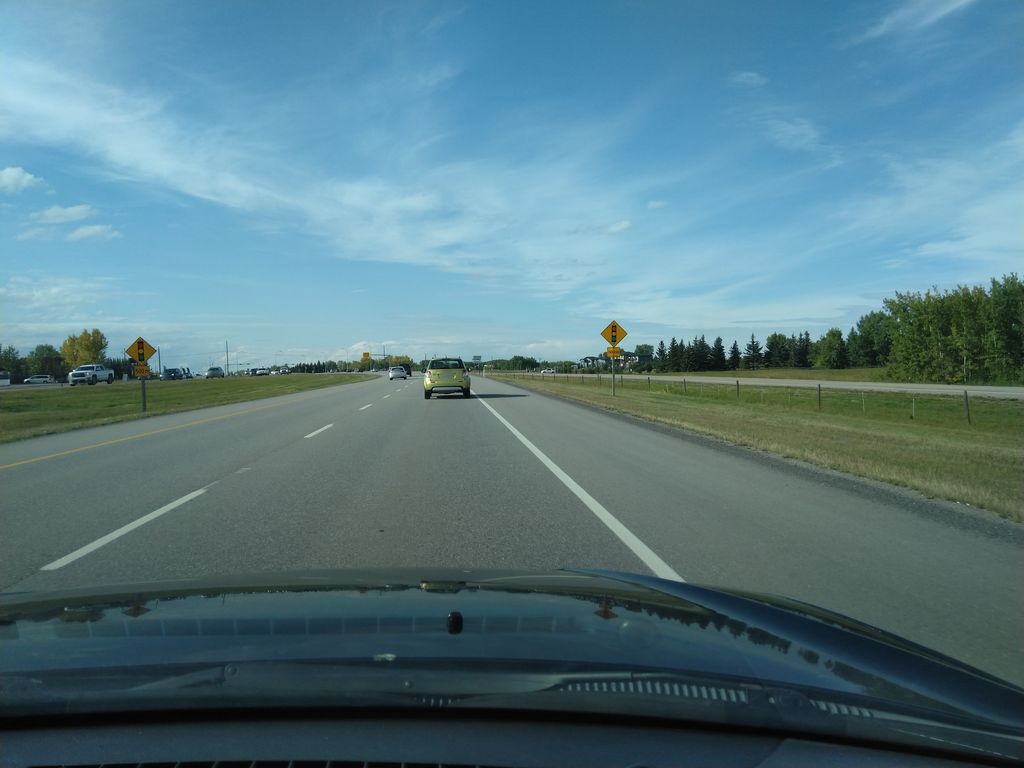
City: calgary